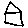
Label: house